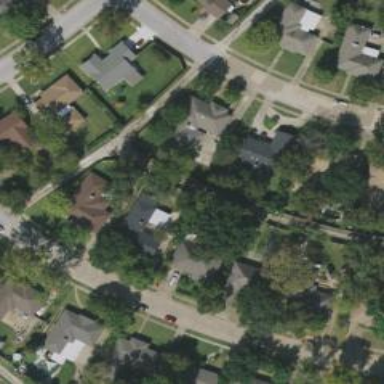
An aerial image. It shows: Alley classified as service road.